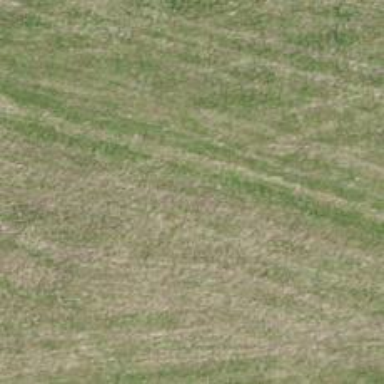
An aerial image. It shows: Grassy path.